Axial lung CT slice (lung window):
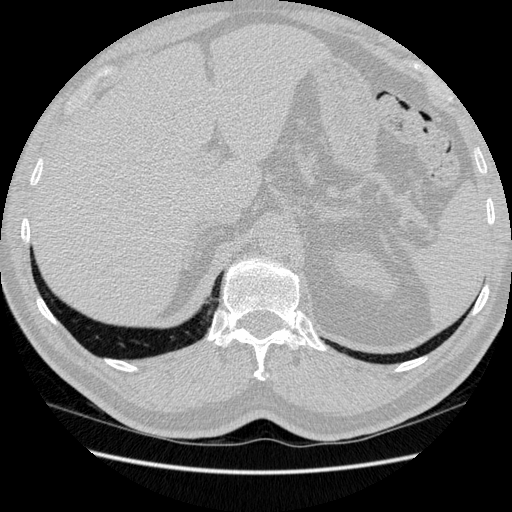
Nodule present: no